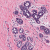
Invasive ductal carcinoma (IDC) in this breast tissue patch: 0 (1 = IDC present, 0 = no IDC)